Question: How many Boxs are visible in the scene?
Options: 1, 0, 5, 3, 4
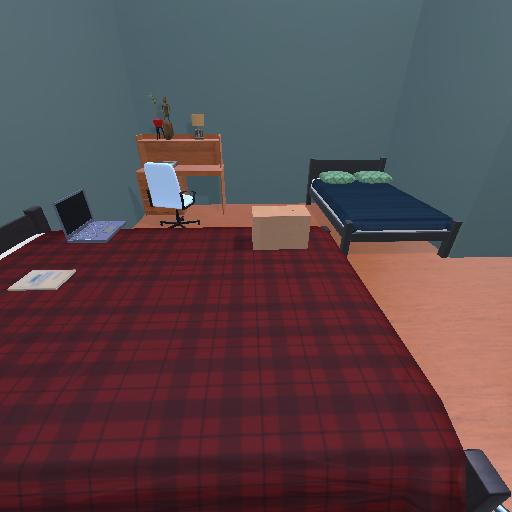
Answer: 1